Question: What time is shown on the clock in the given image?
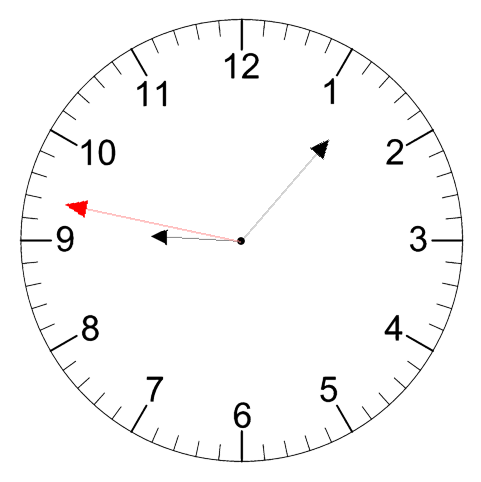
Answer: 09:06:47